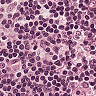
Metastatic tissue present: no